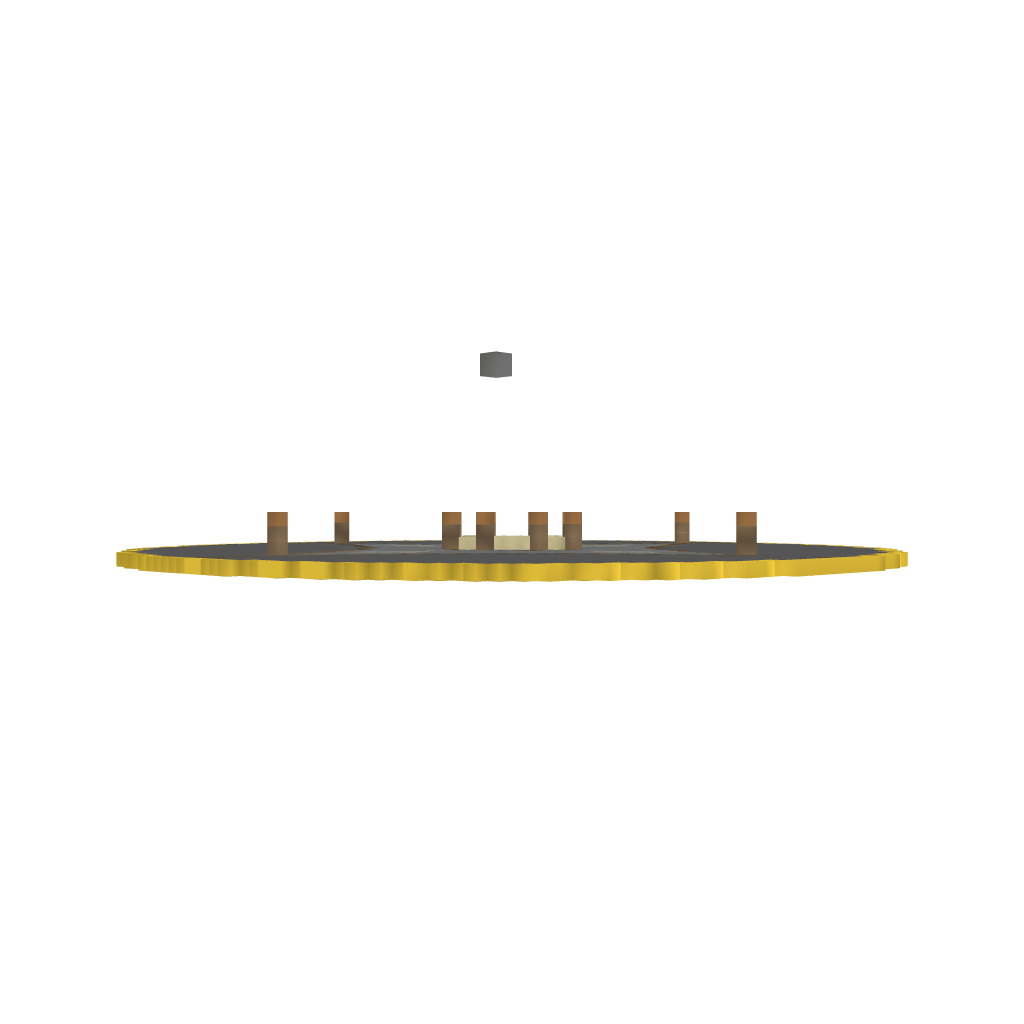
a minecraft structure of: EasySpawn2